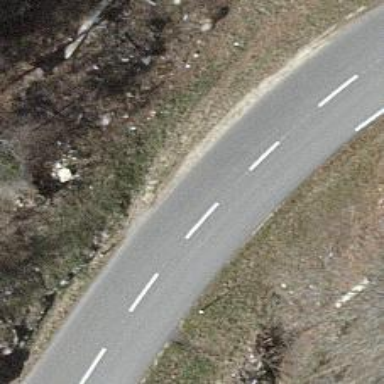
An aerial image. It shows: Secondary road with asphalt surface.